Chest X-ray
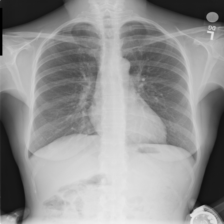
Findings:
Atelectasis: negative
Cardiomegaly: negative
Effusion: negative
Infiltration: negative
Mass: negative
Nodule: negative
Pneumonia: negative
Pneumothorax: negative
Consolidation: negative
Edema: negative
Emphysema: negative
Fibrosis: negative
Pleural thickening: negative
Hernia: negative